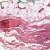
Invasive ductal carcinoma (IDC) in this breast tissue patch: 0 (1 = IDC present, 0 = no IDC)